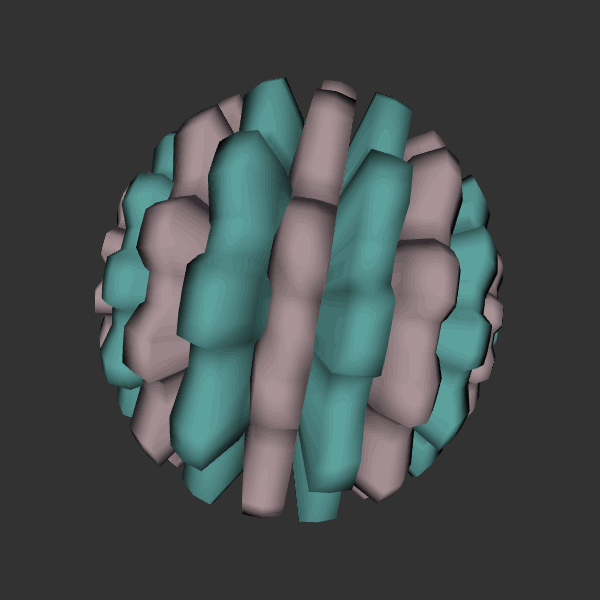
Background: dark